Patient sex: F
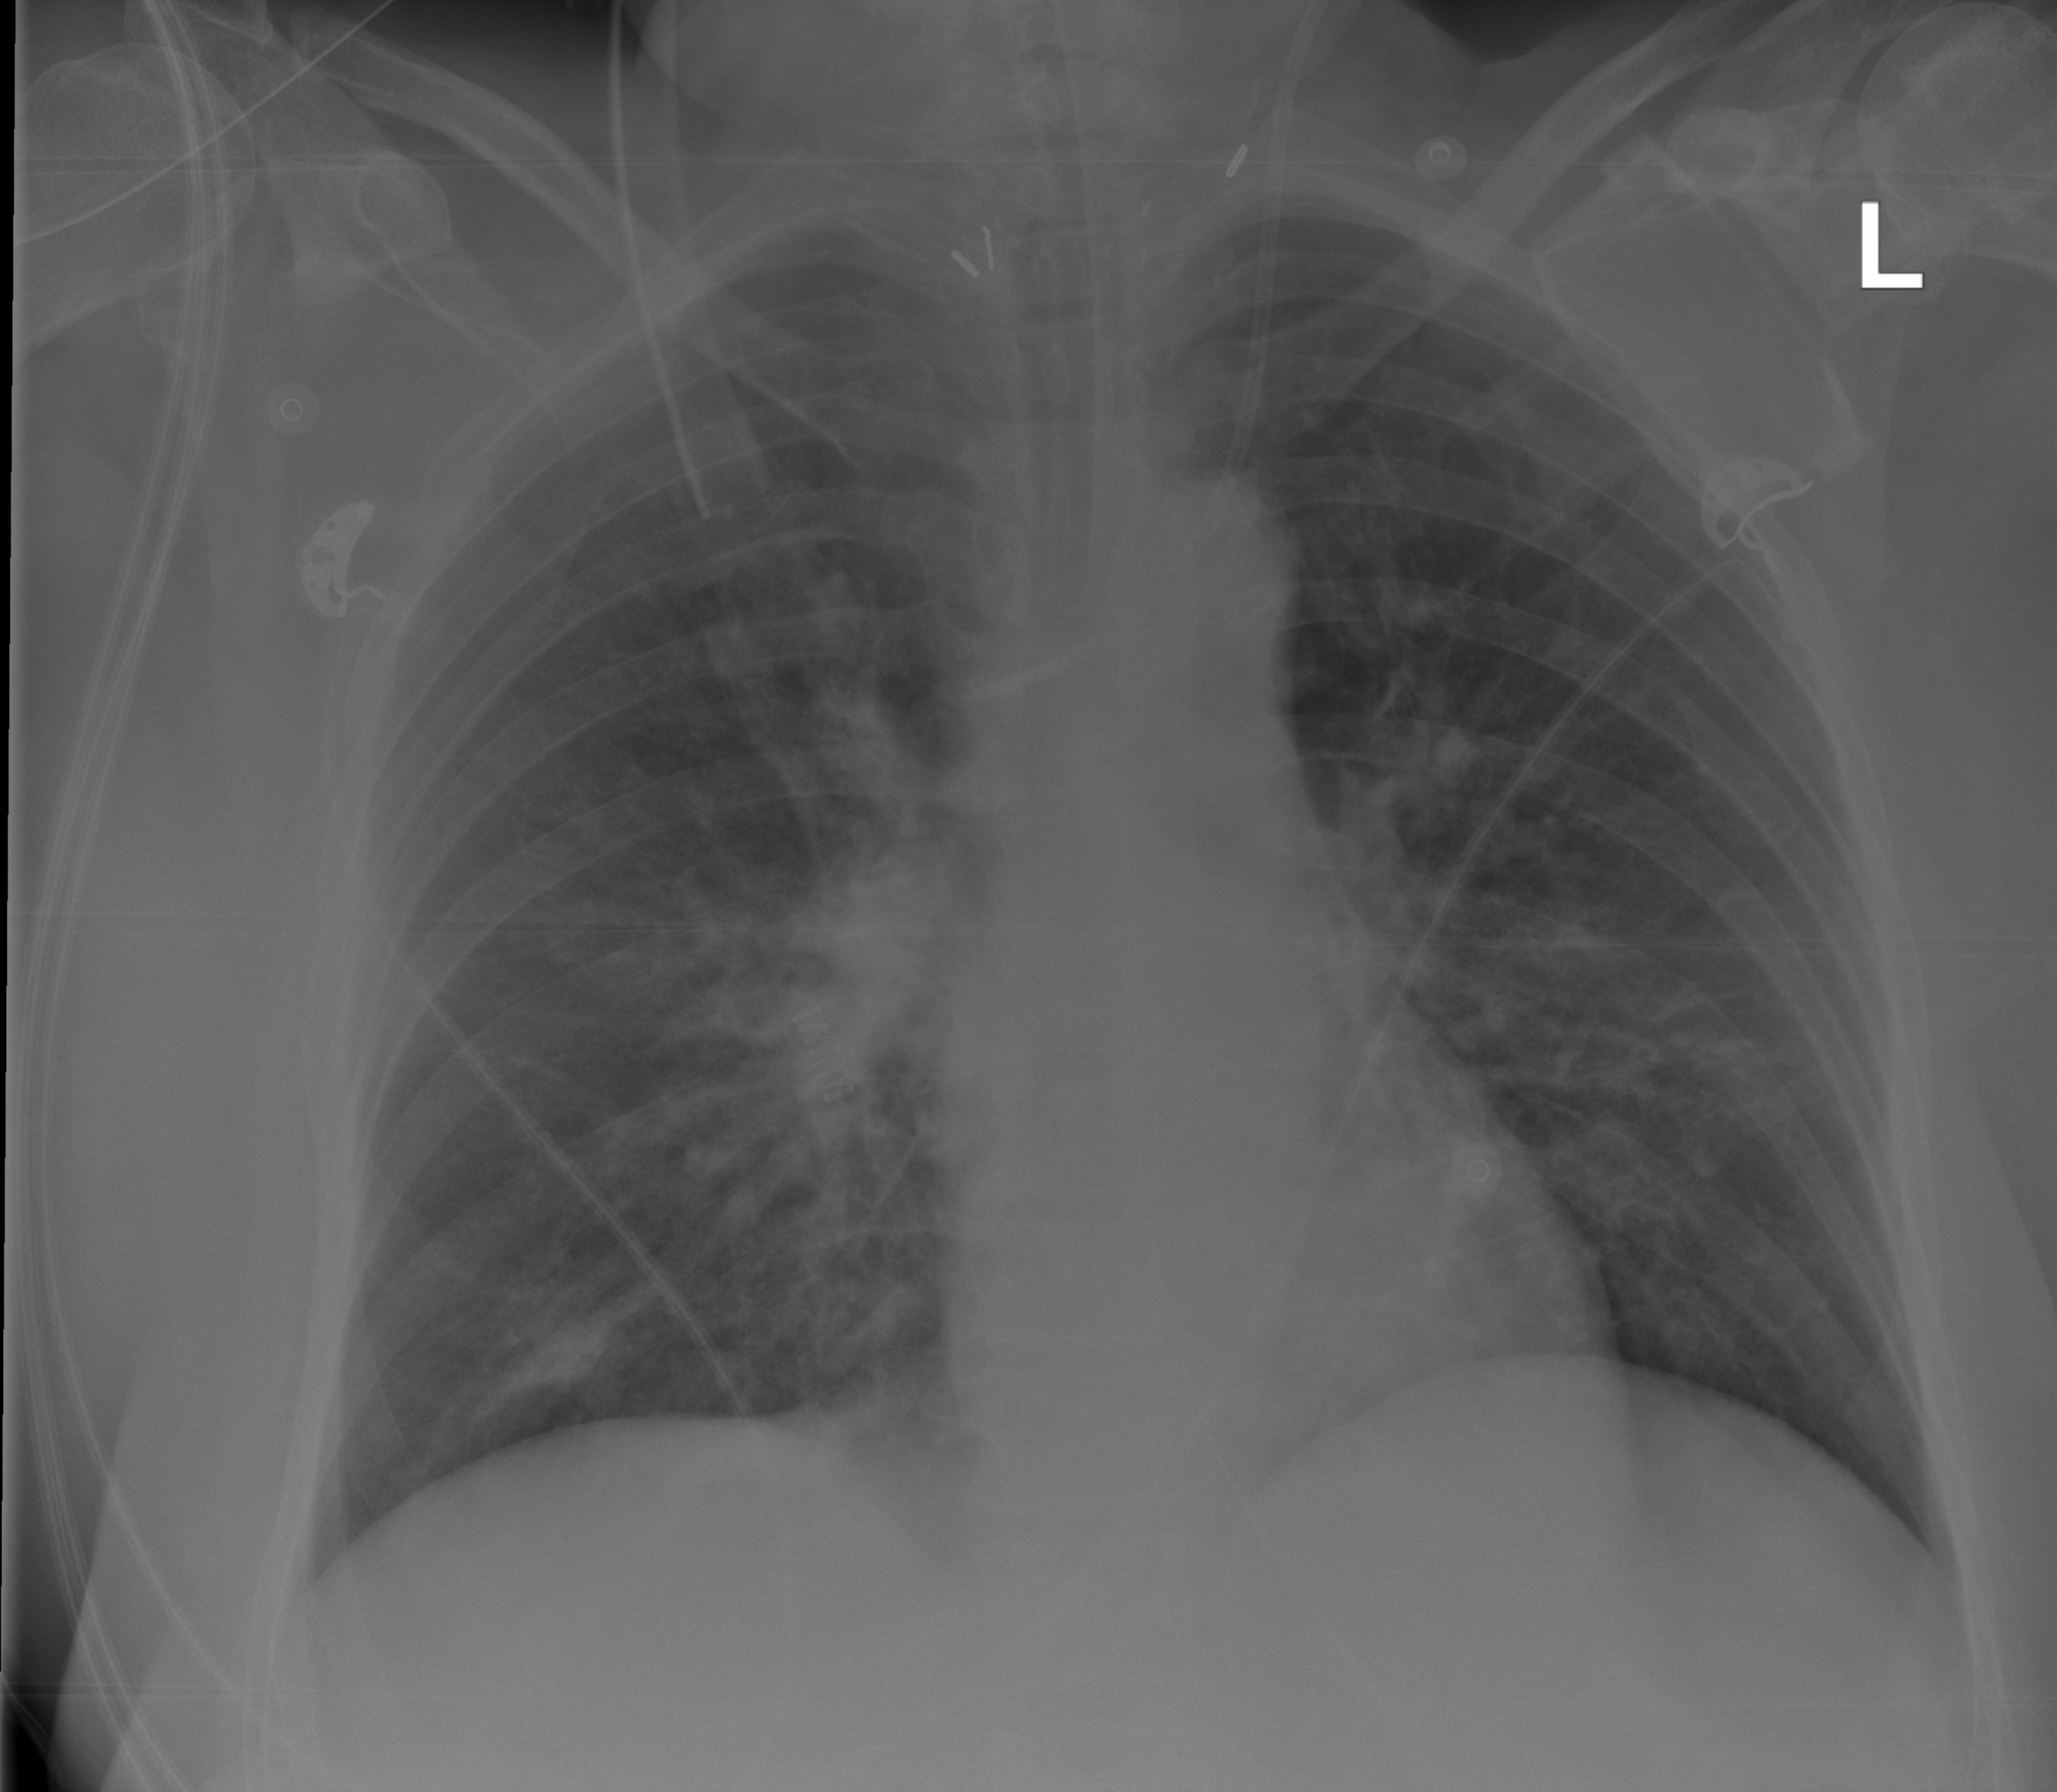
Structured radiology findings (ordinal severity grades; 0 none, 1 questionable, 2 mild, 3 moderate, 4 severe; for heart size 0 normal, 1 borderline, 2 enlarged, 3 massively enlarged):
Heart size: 0
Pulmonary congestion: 1
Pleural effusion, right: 0
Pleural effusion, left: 0
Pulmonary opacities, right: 2
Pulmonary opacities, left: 2
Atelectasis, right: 0
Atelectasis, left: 0